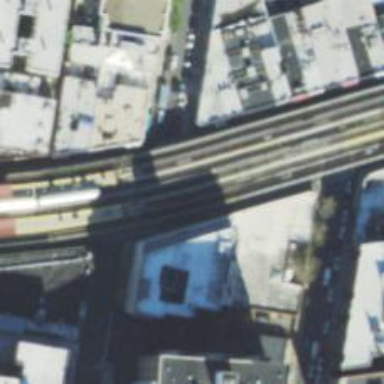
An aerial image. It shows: Rail spur bridge that is electrified.